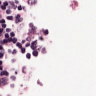
Metastatic tissue present: no